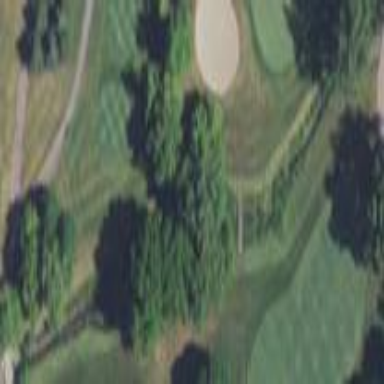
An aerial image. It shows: Scenic view of water hazard on golf course. The natural water feature adds beauty to the landscape.